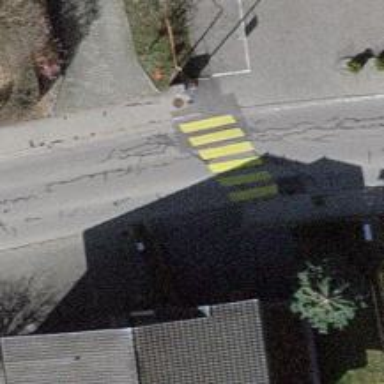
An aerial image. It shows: Zebra crossing on the road.